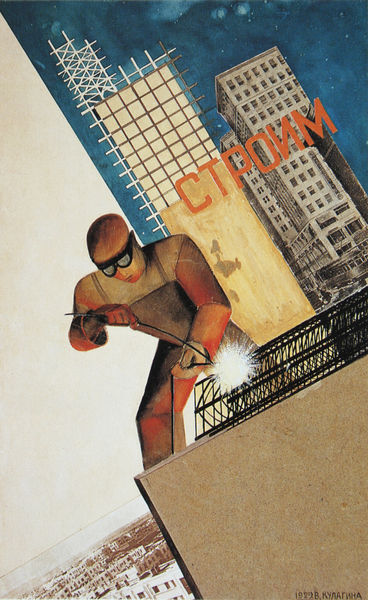
Titel: Wir bauen
Künstler: Walentina Kulagina
Standort: New York
Institution: Sammlung Merrill C. Berman
Schlagwörter: blau, feuer, himmel, landschaft, ocker, stadt, braun, fenster, grau, hell, licht, orange, schwarz, weiss, gebäude, rot, beige, anzug, wand, mensch, stehen, signatur, ferne, häuser, gitter, arbeit, schürze, schrift, stab, abstrakt, mauer, formen, grafik, graphik, linien, werbung, arbeiter, industrie, metall, hoch, collage, heiss, druck, text, brille, buchstaben, plakat, reklame, blitz, diagonale, etagen, geschosse, schienen, stockwerke, schief, träger, draht, raster, wort, schutz, got, russisch, sächer, hochhaus, hochhäuser, sozialismus, wolkenkratzer, kyrillisch, schweisser, udssr, schutzbrille, schweißen, elektrode, schweisen, schweißdraht, schweißstab